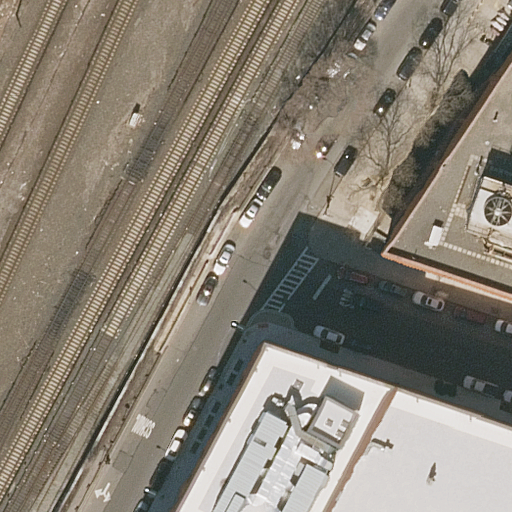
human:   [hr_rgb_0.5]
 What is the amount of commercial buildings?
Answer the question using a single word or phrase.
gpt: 0

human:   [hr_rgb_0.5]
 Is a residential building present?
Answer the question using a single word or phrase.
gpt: yes

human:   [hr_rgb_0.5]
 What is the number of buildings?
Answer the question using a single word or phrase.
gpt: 1

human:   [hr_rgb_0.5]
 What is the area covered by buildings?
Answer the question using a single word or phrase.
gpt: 871m2

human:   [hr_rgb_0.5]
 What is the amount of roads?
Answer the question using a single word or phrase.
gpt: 2

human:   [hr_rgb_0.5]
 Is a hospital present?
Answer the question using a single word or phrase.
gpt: yes

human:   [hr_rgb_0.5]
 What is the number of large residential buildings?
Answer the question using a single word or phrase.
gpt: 1

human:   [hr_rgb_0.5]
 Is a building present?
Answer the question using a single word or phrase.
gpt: yes

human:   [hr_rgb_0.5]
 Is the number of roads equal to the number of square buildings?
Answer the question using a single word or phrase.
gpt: no

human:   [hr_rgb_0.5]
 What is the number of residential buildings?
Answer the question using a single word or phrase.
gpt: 1

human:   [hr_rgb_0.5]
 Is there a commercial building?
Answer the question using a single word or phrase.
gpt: no

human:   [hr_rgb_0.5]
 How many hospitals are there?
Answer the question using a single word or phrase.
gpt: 2

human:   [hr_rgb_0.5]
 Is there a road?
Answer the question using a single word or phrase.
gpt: yes

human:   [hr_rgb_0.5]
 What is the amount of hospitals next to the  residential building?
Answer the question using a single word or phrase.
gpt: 2

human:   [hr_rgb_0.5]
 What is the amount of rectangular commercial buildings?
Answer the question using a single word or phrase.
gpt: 0

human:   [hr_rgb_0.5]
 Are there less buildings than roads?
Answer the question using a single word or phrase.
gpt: yes

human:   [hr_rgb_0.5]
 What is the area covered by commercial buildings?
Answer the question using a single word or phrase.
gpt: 0m2

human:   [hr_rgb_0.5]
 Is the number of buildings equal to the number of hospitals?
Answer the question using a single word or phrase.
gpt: no

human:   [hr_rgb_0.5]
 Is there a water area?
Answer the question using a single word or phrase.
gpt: no

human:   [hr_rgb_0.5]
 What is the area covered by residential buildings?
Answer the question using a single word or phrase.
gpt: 871m2

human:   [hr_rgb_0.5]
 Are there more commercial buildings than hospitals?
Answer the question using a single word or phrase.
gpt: no

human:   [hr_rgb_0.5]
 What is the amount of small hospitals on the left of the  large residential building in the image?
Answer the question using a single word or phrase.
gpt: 0

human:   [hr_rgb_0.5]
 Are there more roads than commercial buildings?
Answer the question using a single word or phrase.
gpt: yes

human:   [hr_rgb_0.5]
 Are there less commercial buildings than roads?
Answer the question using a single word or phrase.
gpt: yes

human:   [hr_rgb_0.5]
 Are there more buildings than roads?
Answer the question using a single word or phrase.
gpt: no

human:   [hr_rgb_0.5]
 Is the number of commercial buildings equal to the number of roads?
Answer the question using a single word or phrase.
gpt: no

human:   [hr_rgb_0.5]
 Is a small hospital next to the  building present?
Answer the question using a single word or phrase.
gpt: no

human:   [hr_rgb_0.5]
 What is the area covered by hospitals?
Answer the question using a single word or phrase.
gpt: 2376m2

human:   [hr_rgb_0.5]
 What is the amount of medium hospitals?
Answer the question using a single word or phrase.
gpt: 0

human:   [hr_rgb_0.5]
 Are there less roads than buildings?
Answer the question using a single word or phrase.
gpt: no

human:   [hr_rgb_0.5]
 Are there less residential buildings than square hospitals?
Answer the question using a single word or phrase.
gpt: no

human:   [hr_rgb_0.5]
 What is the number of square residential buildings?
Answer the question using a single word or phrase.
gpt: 0

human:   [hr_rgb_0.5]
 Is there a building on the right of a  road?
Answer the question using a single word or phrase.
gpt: no

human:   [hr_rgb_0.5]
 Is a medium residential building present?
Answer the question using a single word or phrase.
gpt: no

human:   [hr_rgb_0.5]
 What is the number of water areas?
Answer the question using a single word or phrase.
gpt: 0

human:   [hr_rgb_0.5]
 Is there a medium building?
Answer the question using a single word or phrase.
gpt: no

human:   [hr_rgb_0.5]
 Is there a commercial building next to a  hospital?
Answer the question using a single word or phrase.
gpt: no

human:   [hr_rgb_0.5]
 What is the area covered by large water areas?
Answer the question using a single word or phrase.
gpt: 0m2

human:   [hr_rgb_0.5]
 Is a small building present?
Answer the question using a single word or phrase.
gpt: no

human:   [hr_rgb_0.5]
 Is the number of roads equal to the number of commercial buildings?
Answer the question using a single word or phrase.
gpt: no

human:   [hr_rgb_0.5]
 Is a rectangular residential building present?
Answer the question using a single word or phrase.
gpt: yes

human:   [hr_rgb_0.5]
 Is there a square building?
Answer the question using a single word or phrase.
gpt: no

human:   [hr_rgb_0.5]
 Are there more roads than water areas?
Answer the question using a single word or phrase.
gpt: yes

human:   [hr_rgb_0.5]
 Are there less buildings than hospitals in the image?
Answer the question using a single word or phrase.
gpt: yes

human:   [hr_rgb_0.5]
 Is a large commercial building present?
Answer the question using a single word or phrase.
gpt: no

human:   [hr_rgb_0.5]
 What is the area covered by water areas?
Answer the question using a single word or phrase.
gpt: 0m2

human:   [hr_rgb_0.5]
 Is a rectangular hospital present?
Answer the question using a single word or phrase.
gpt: yes

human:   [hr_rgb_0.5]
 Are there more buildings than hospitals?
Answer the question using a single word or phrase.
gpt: no

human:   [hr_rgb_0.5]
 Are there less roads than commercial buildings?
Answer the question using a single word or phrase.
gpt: no

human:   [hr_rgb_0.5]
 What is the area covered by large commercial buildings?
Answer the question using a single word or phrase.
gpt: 0m2

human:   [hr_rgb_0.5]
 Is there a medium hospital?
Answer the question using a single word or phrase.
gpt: no

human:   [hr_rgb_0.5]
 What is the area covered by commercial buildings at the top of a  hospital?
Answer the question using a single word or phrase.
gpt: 0m2

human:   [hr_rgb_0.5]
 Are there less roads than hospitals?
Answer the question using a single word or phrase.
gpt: no

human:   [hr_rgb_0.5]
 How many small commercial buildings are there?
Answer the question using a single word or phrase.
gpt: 0

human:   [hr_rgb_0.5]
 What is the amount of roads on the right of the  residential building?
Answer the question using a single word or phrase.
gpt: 0

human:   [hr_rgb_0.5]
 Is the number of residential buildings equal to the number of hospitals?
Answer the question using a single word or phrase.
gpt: no

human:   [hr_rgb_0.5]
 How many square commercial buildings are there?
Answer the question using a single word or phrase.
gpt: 0

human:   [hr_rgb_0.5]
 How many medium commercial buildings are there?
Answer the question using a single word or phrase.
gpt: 0

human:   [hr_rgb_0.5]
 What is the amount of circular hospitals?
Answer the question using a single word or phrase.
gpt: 0

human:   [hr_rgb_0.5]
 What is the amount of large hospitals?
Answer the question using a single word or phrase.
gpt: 2

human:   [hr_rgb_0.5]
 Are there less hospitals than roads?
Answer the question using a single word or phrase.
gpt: no

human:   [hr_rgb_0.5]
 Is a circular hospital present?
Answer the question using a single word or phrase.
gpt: no

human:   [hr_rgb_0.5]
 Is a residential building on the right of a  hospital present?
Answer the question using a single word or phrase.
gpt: no

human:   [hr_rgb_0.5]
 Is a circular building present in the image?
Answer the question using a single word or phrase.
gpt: no